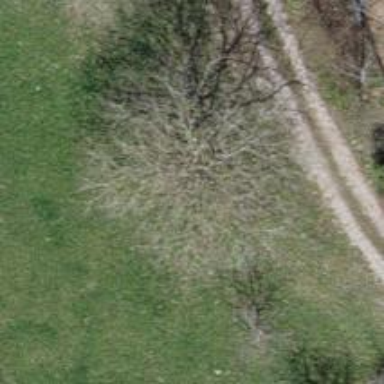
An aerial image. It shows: Urban area featuring tree as natural element.